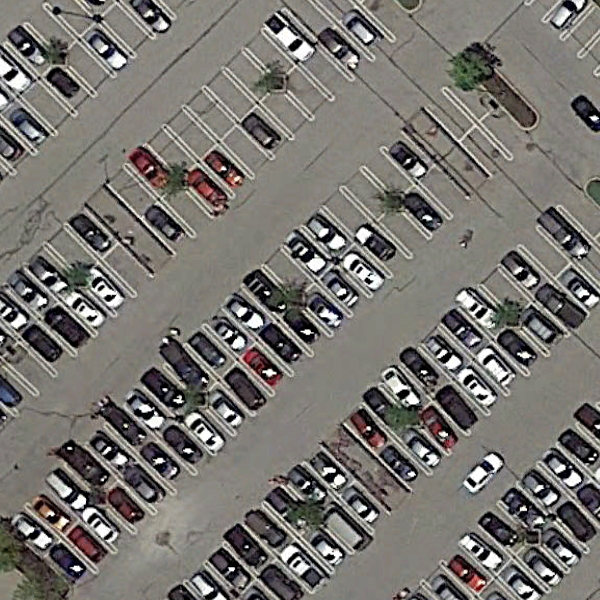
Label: Parking